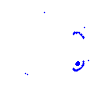
Particle: electron